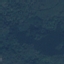
Land use / land cover: Forest